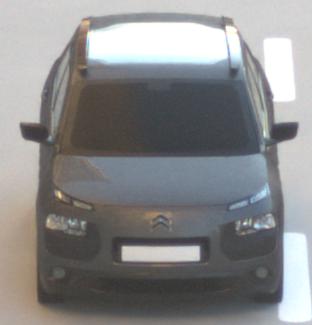
Make: Citroen
Model: C4 Cactus PureTech 75
Detailed model: C4 Cactus
Model produced from: 2014/09
Model produced until: 2015/03
Doors: 5
Color: gray
Road condition: dry road
Daytime: sunrise or sunset
Contrast: medium contrast